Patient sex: F
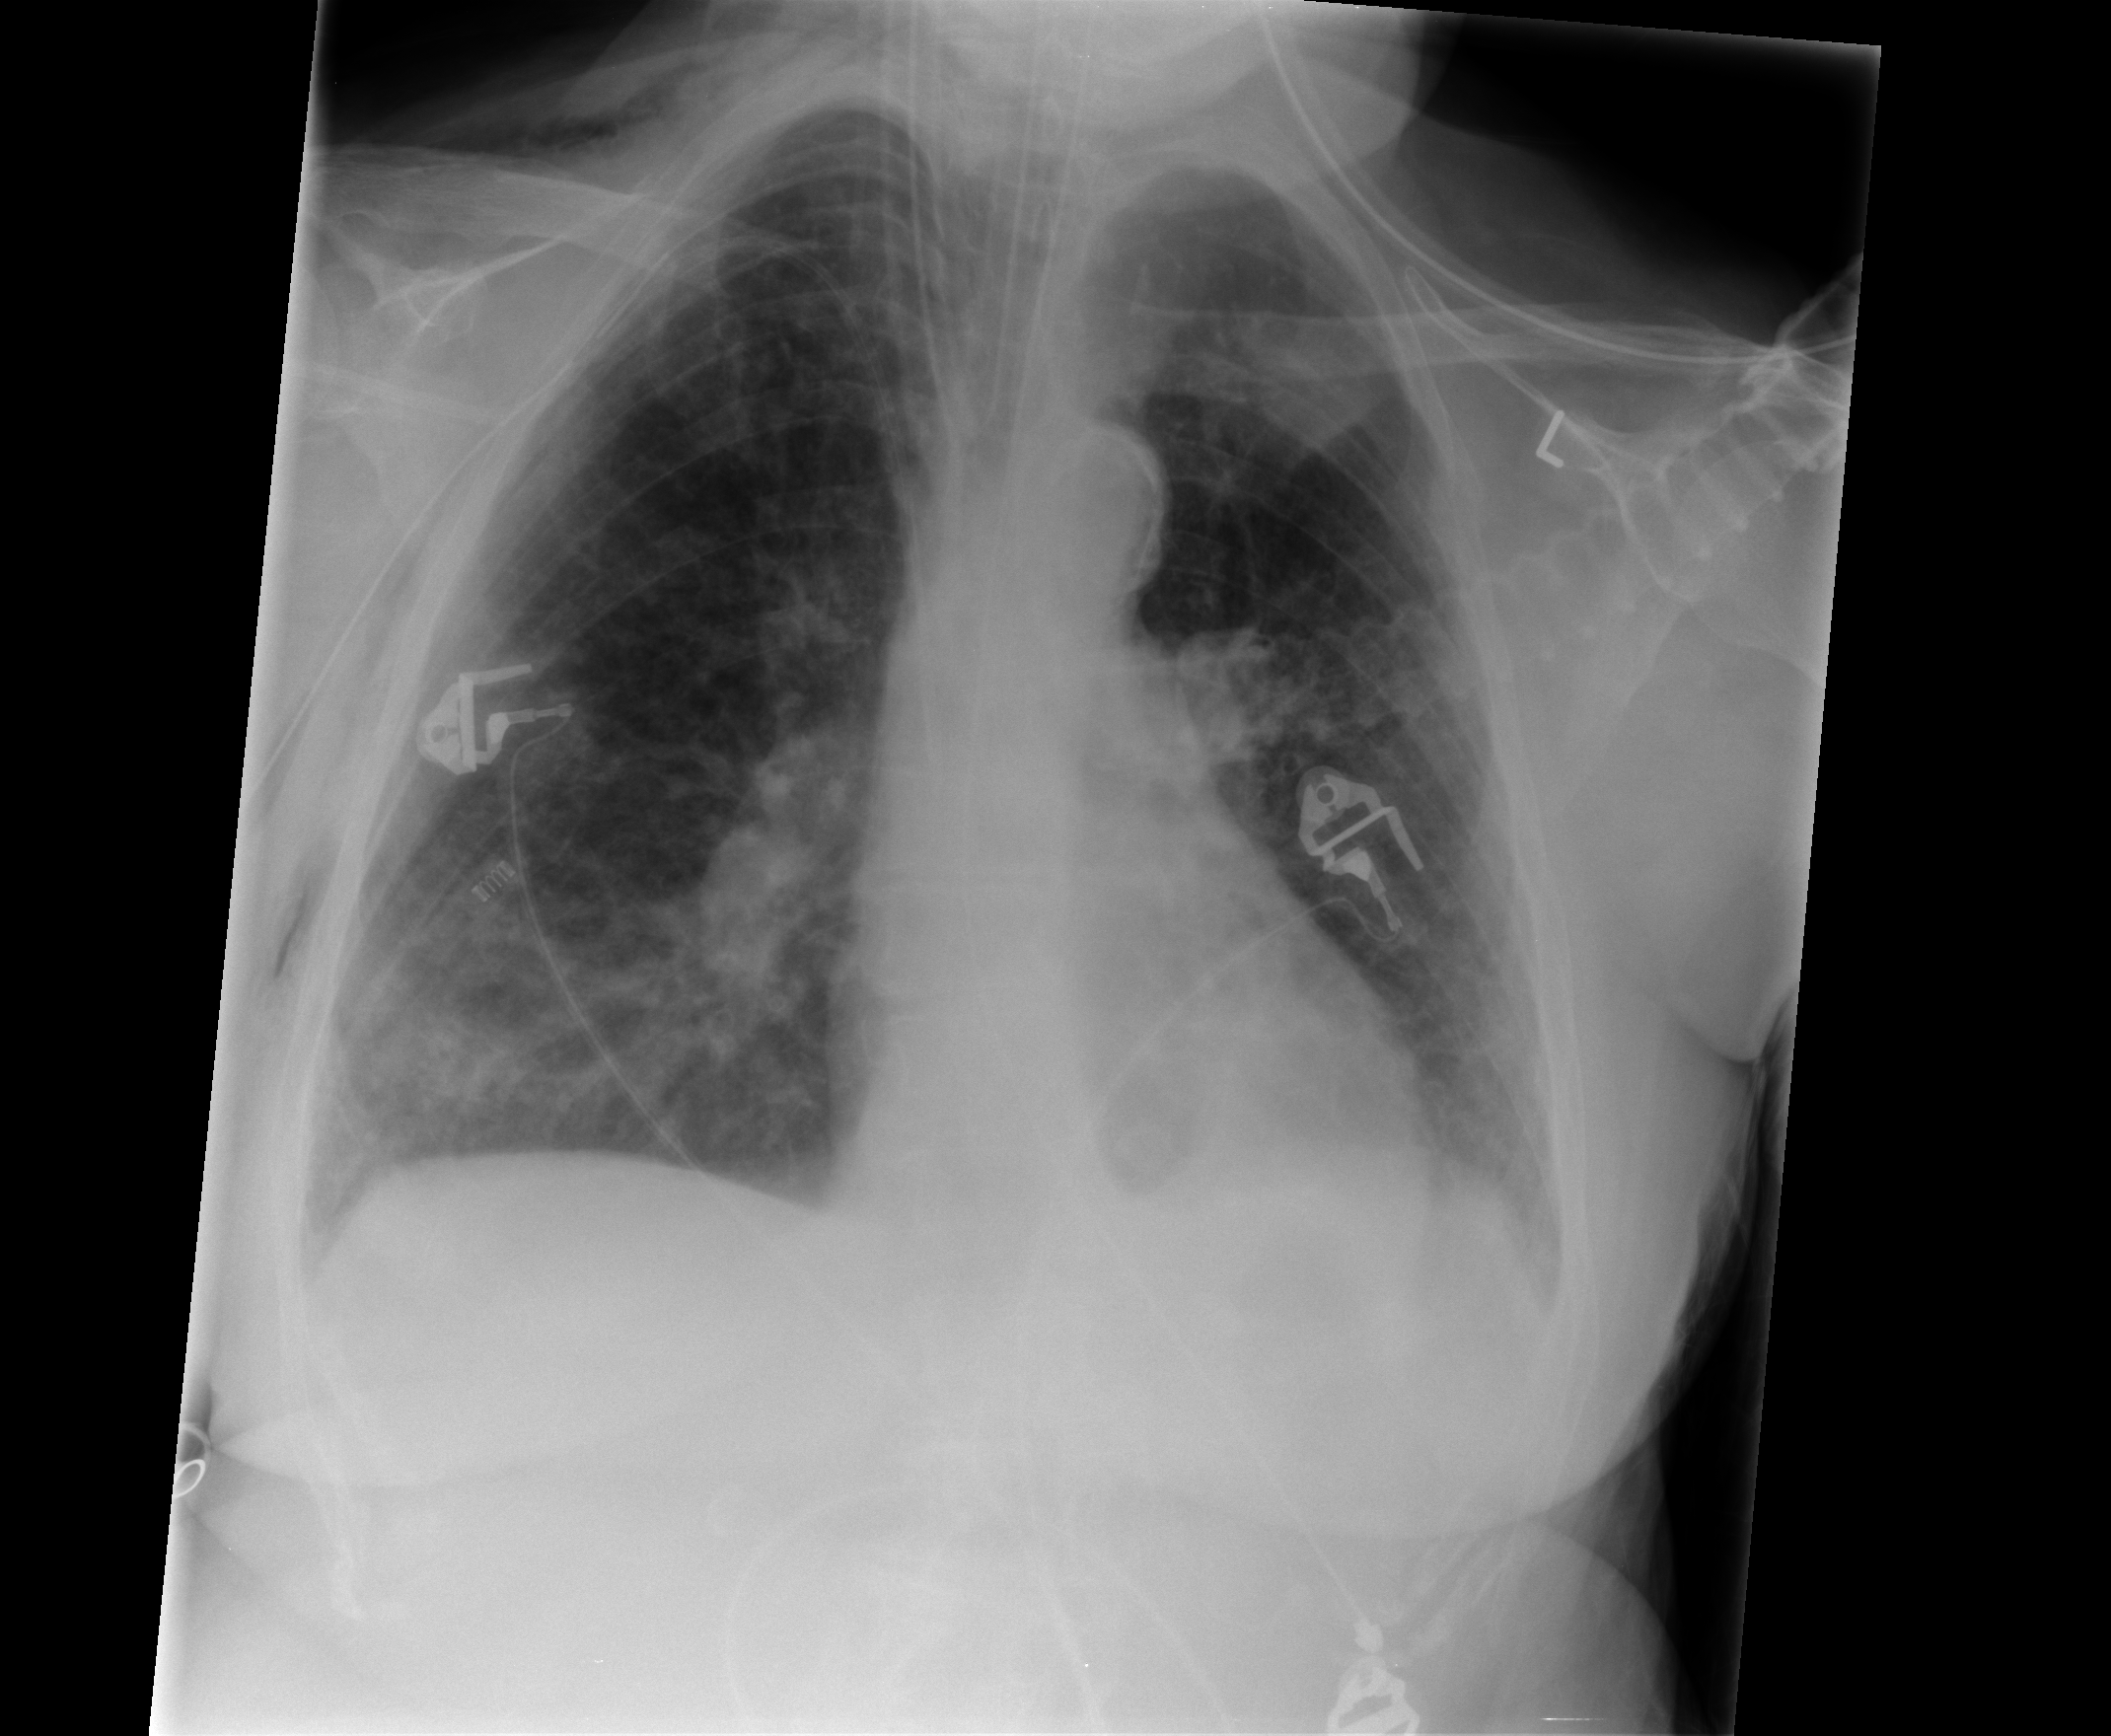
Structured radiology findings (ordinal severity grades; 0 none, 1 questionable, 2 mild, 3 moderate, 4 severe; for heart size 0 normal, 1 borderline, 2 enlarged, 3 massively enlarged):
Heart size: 0
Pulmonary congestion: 1
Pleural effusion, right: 0
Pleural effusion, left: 2
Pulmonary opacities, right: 1
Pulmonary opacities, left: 2
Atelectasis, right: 2
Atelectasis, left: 2